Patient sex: M
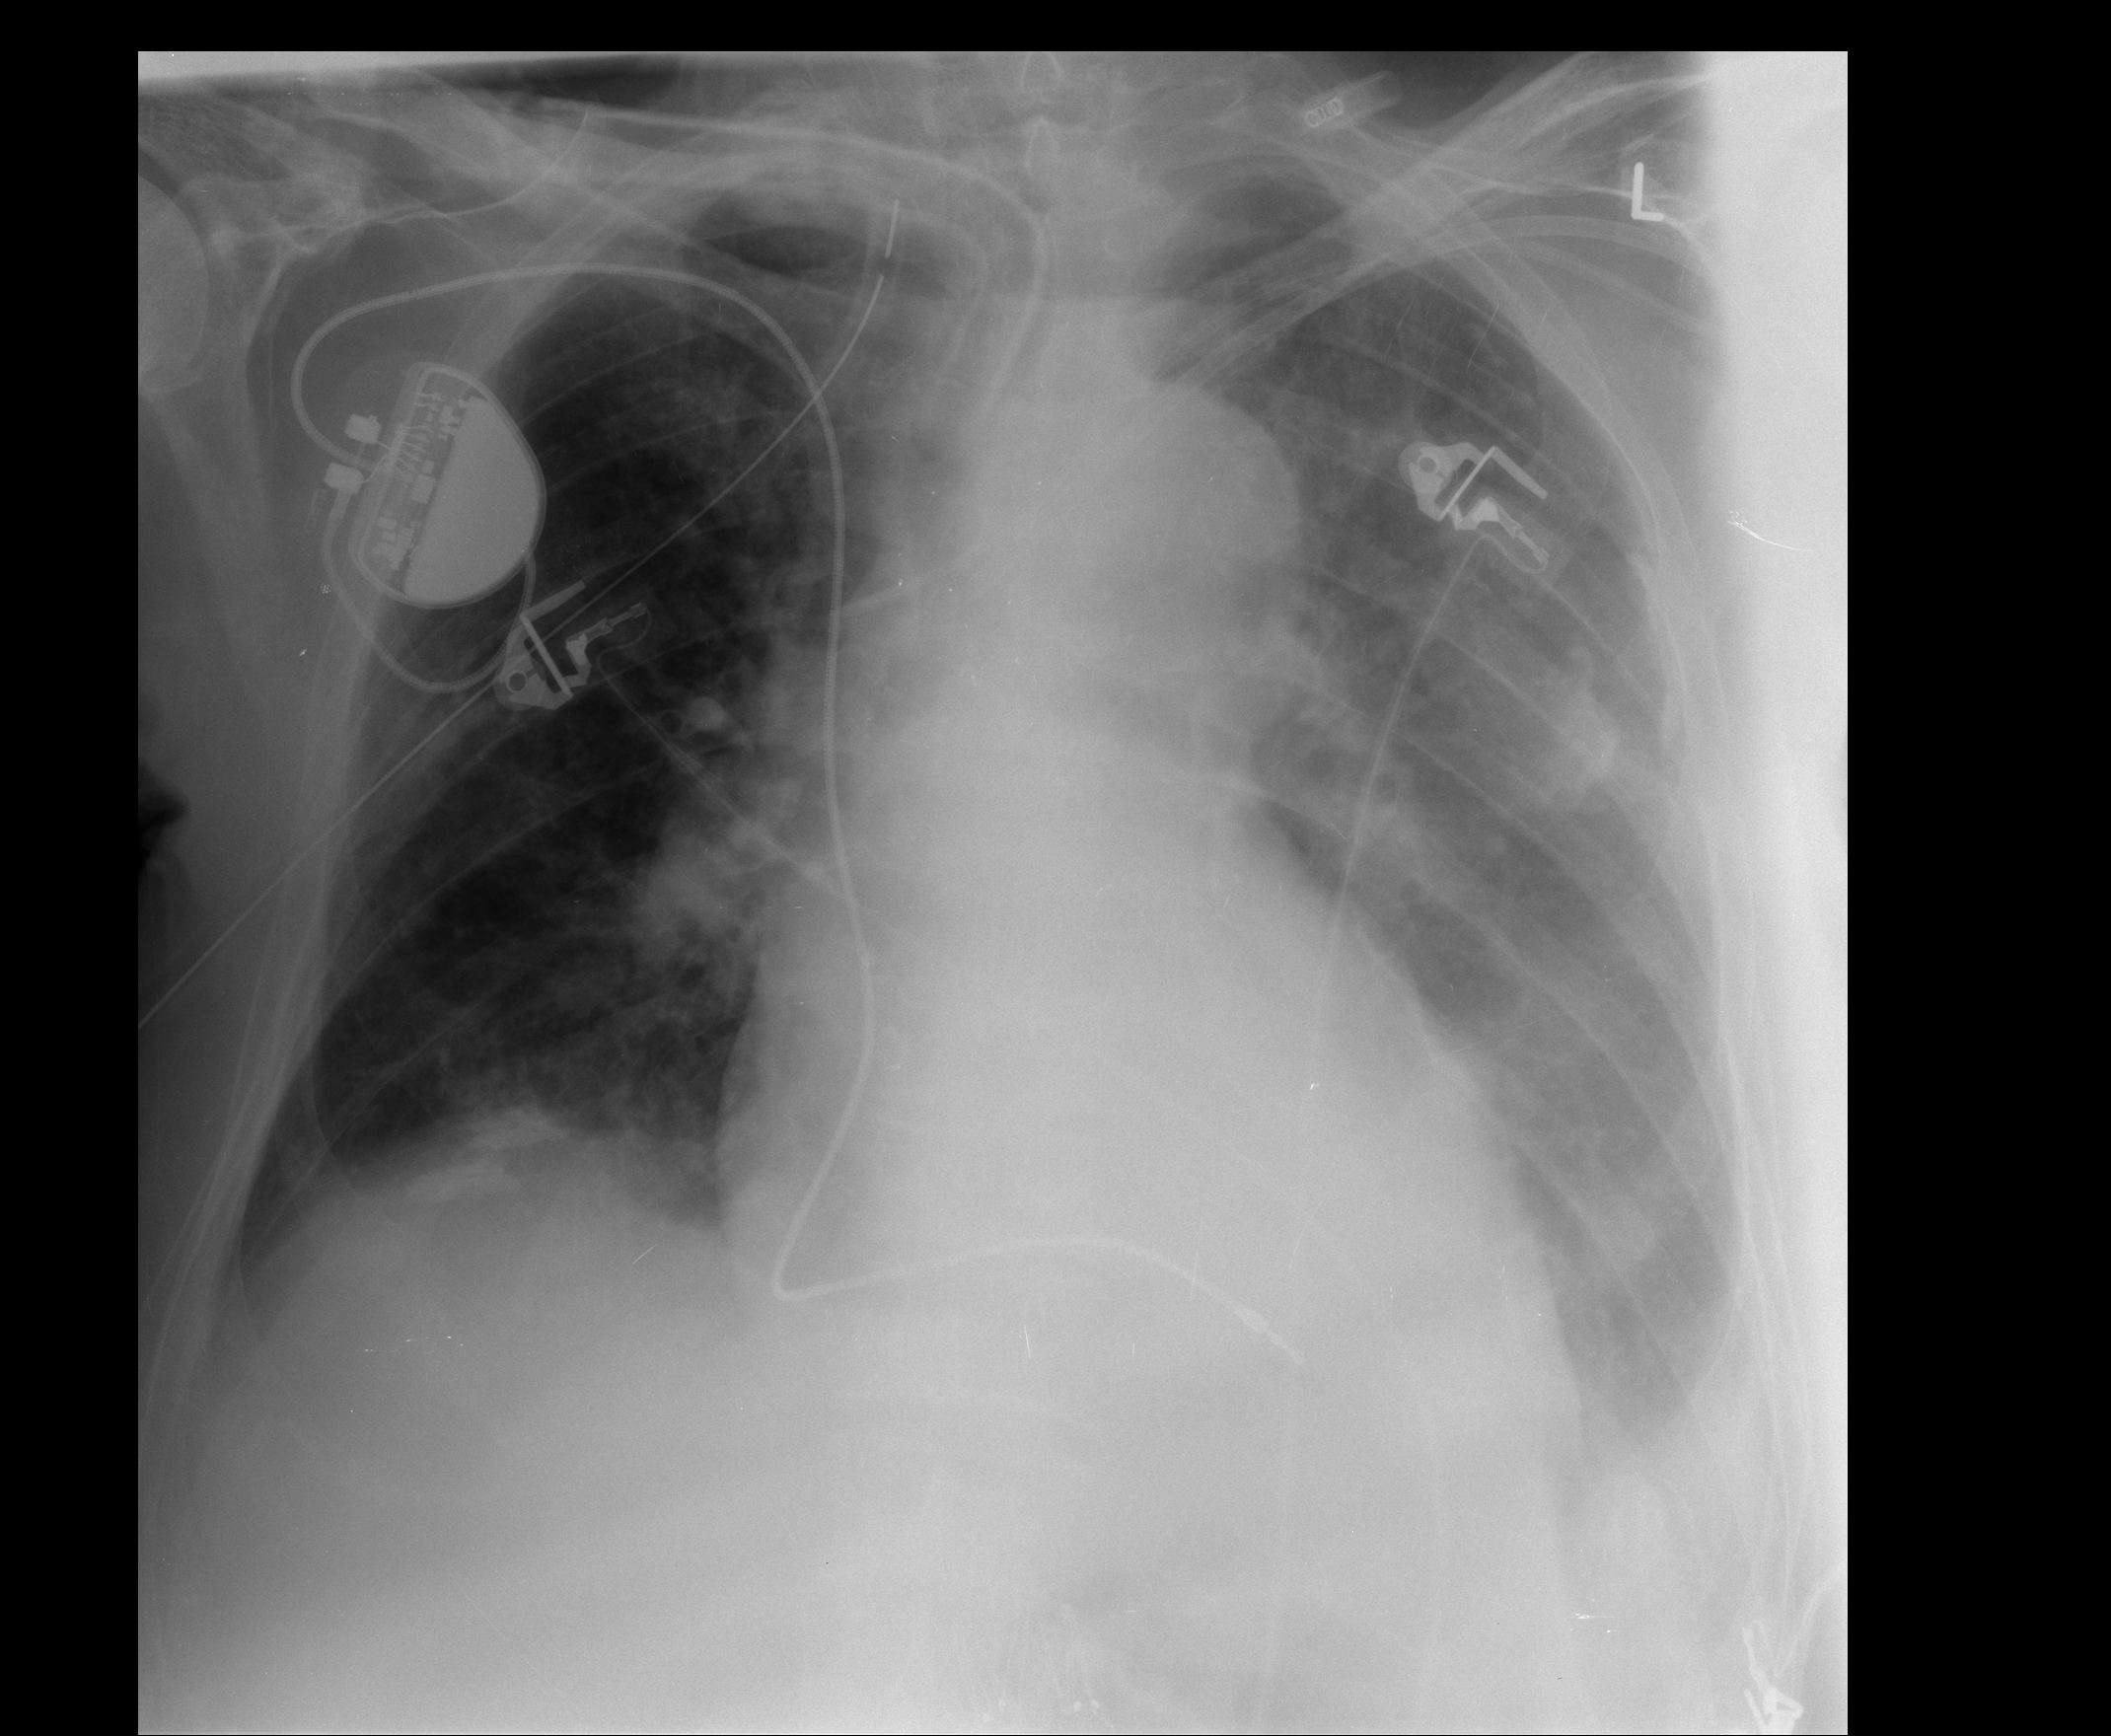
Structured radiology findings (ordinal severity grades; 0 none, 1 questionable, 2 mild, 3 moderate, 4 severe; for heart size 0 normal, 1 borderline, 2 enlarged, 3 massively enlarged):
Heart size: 2
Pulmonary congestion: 3
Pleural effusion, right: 1
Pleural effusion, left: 2
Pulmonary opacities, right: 0
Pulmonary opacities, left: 0
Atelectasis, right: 2
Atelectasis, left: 2